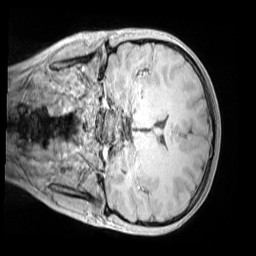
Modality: MP2RAGE
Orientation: coronal
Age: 10
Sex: female
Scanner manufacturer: siemens
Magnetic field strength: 3 T
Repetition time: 4 s
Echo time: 0.00303 s